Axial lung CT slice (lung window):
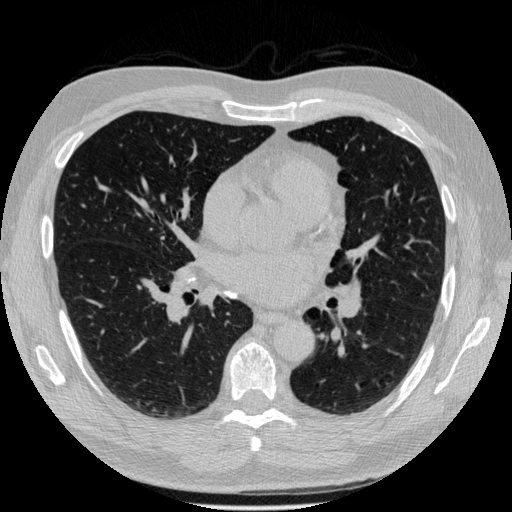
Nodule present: no